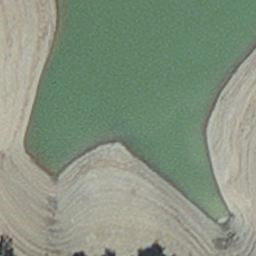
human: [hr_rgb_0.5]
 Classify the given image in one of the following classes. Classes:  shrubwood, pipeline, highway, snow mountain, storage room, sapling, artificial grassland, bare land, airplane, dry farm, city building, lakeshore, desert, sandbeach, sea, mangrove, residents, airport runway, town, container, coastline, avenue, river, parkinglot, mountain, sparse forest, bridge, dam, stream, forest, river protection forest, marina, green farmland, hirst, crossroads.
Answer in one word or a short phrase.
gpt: hirst